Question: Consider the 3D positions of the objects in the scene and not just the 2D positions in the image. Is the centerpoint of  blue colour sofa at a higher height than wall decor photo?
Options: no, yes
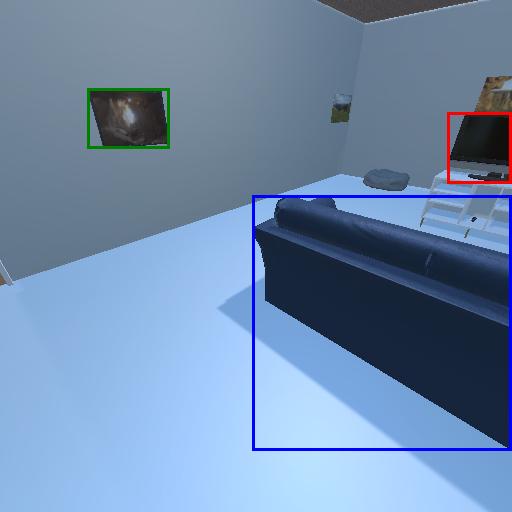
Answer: no